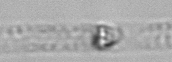
Label: Dactyliosolen_blavyanus